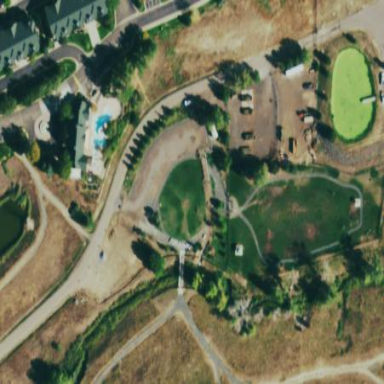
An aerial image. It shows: Fenced dog park for leisure activities on land.